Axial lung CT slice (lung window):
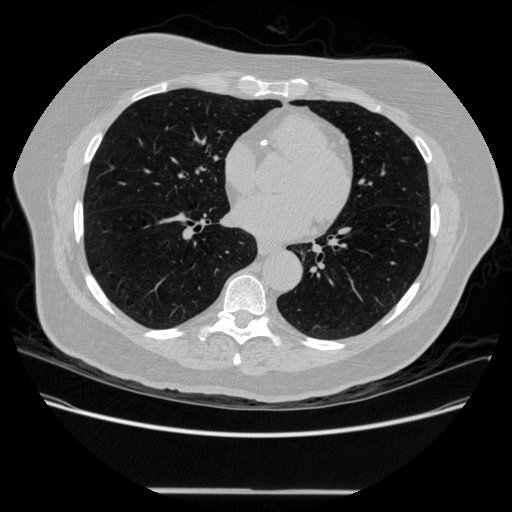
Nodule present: no